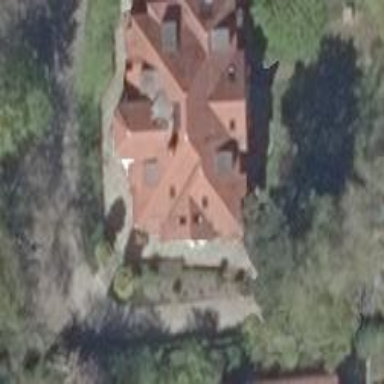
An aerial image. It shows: Detached building with gray exterior. It has red mansard roof made of roof tiles.